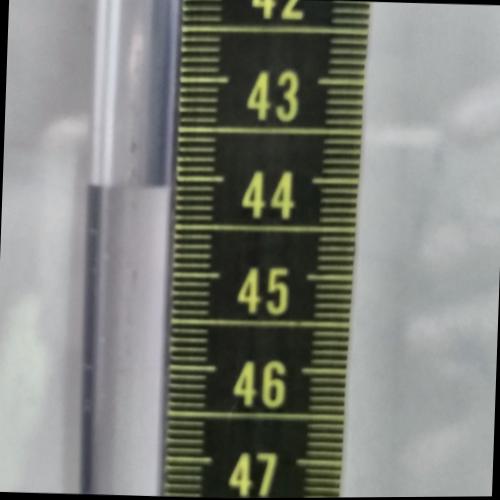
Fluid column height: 44.1 cm